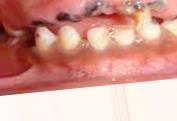
Condition: Caries